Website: lowes
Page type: delivery-shipping
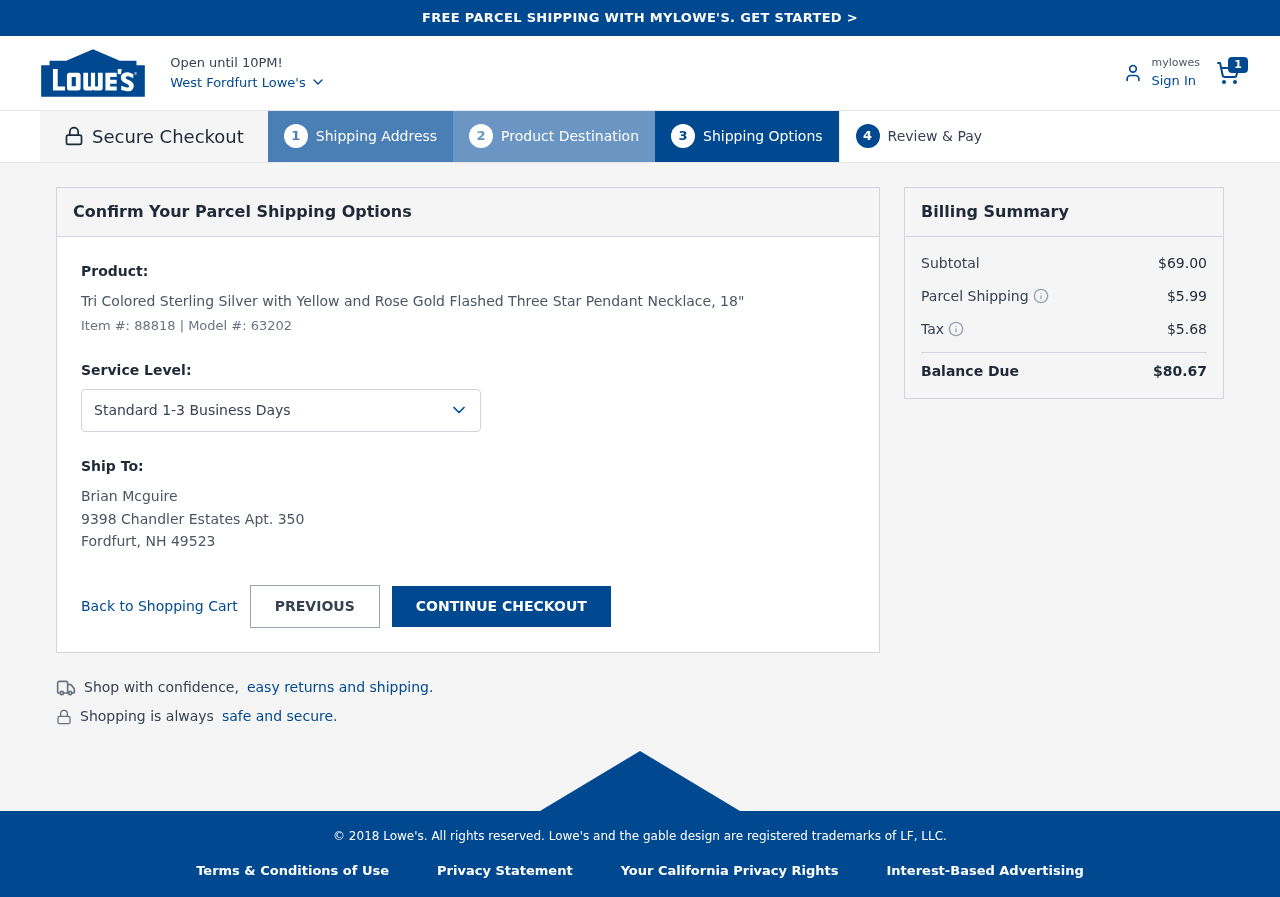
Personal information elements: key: PII_CITY
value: Fordfurt
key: PII_CITY_STATE_ZIP
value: Fordfurt, NH 49523
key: PII_FULLNAME
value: Brian Mcguire
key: PII_STREET
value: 9398 Chandler Estates Apt. 350
Product elements: key: PRODUCT1_NAME
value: Tri Colored Sterling Silver with Yellow and Rose Gold Flashed Three Star Pendant Necklace, 18"
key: PRODUCT1_ITEM_NUMBER
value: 88818
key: PRODUCT1_MODEL_NUMBER
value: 63202
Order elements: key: ORDER_NUM_ITEMS
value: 1
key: ORDER_SUBTOTAL
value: $69.00
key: ORDER_SHIPPING_COST
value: $5.99
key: ORDER_TAX
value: $5.68
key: ORDER_TOTAL
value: $80.67